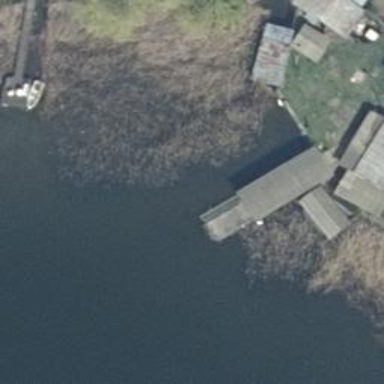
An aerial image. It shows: Man-made pier.